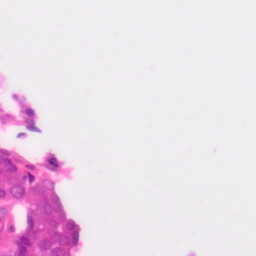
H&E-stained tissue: Colon